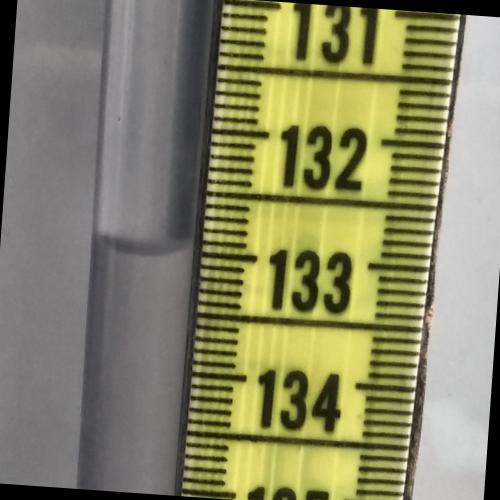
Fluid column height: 133.0 cm